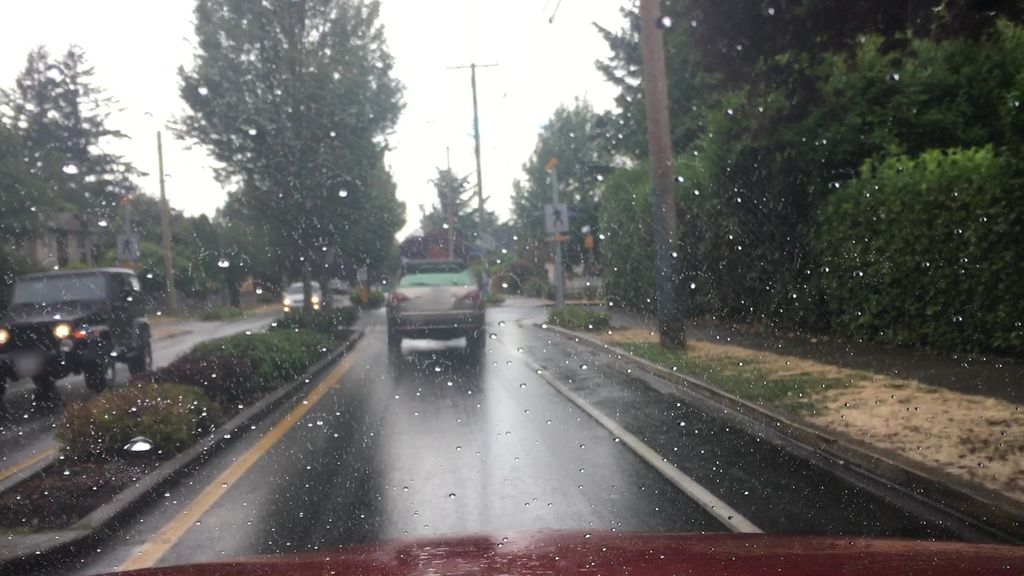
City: victoria